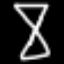
Label: hourglass